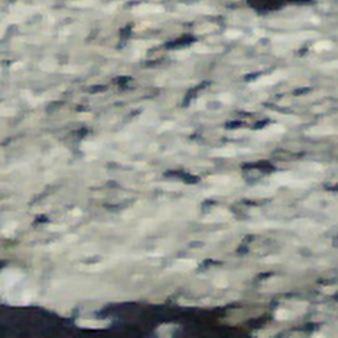
Label: other